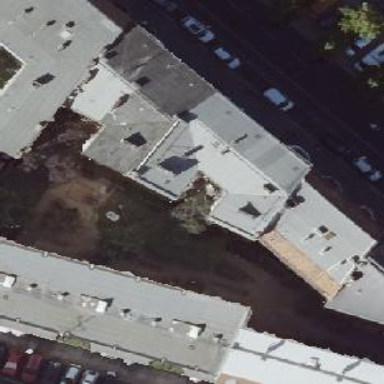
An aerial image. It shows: Residential building with tar paper roof.